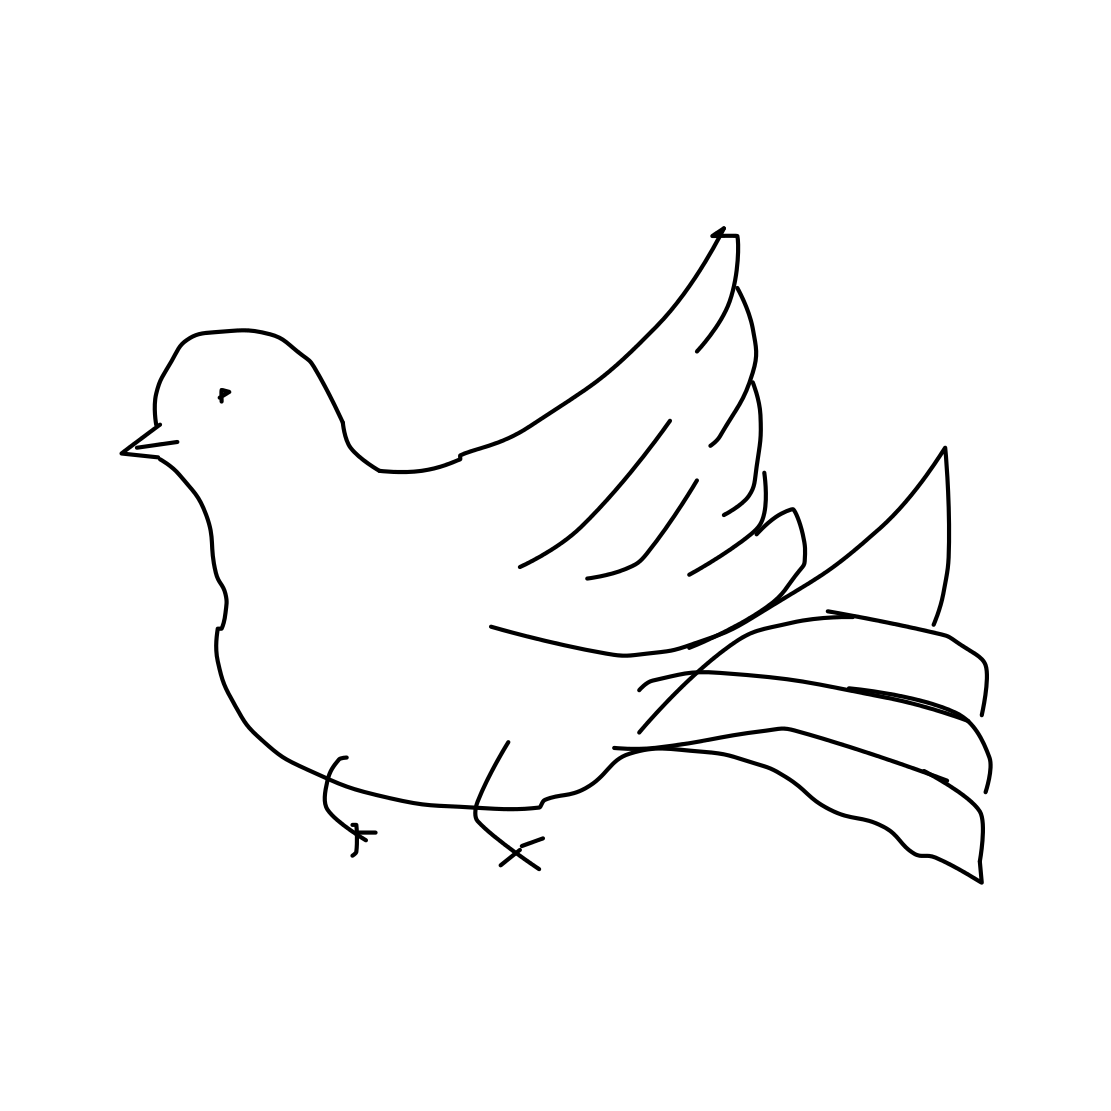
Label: pigeon